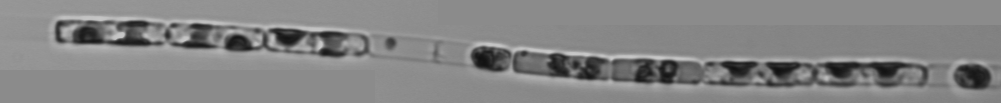
Label: Guinardia_delicatula_TAG_internal_parasite